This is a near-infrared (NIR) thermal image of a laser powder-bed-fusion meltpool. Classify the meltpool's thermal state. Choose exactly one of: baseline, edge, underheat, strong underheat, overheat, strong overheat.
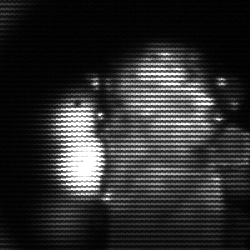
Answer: strong underheat